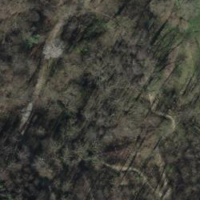
EUNIS habitat code: 41
Species observed at this site:
Aruncus dioicus
Medicago sativa